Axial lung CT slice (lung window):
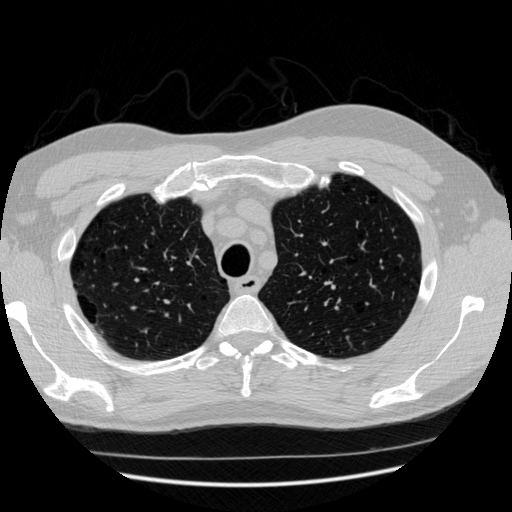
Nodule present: no